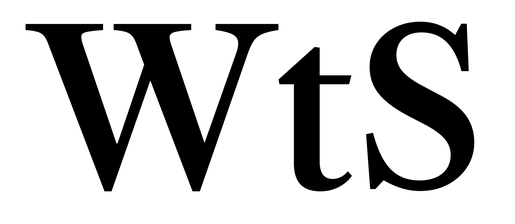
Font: LibreCaslonText_Medium